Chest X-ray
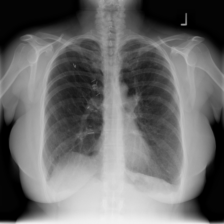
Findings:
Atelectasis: negative
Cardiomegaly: negative
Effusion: negative
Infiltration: negative
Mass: negative
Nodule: negative
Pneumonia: negative
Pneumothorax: negative
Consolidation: negative
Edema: negative
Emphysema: negative
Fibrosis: negative
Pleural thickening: negative
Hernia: negative